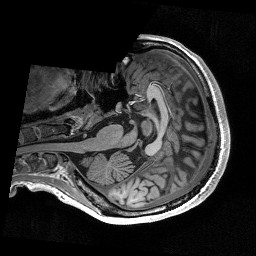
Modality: T1w
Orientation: axial
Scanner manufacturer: siemens
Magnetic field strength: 3 T
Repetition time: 2.53 s
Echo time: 0.00267 s